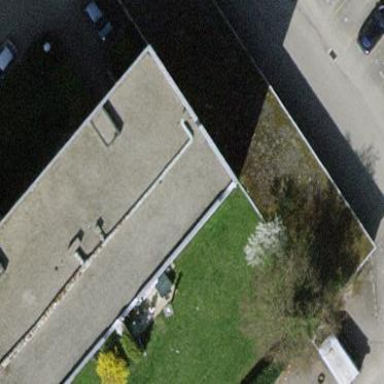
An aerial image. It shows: Group of garages.